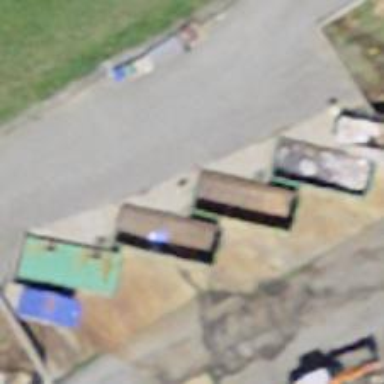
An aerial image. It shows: Recycling facility for scrap metal items.